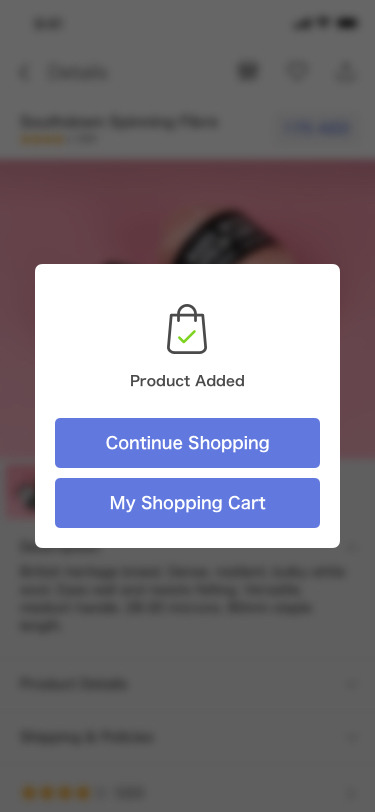
Text in this UI design:
175 AED
Southdown Spinning Fibre
589
Details
589
Shipping & Policies
Product Details
British heritage breed. Dense, resilient, bulky white wool. Dyes well and resists felting. Versatile, medium handle. 28-30 microns. 80mm staple length.

Because it resists felting, Southdown is great for socks (3 ply is the best) and children’s clothing.

This is a nicely prepared top that spins easily.
Description
Product Added